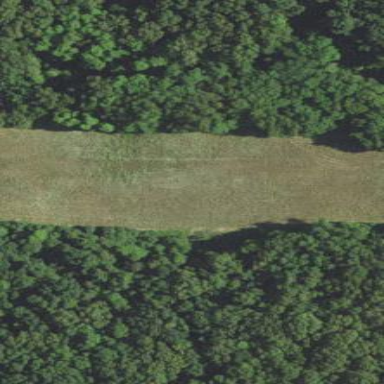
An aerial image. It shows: Wildlife opening in meadow area.